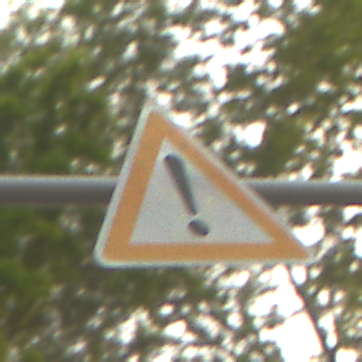
Verkehrszeichen: Gefahrenstelle
Umgebung: Outdoor, RoadRail
Tageszeit: SunriseSunset
Wetter: Clear
Licht: Natural
Jahreszeit: NotSpecified
Kontrast: LowContrast